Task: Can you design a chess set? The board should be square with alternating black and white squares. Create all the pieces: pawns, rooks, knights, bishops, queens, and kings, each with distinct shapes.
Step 3916:
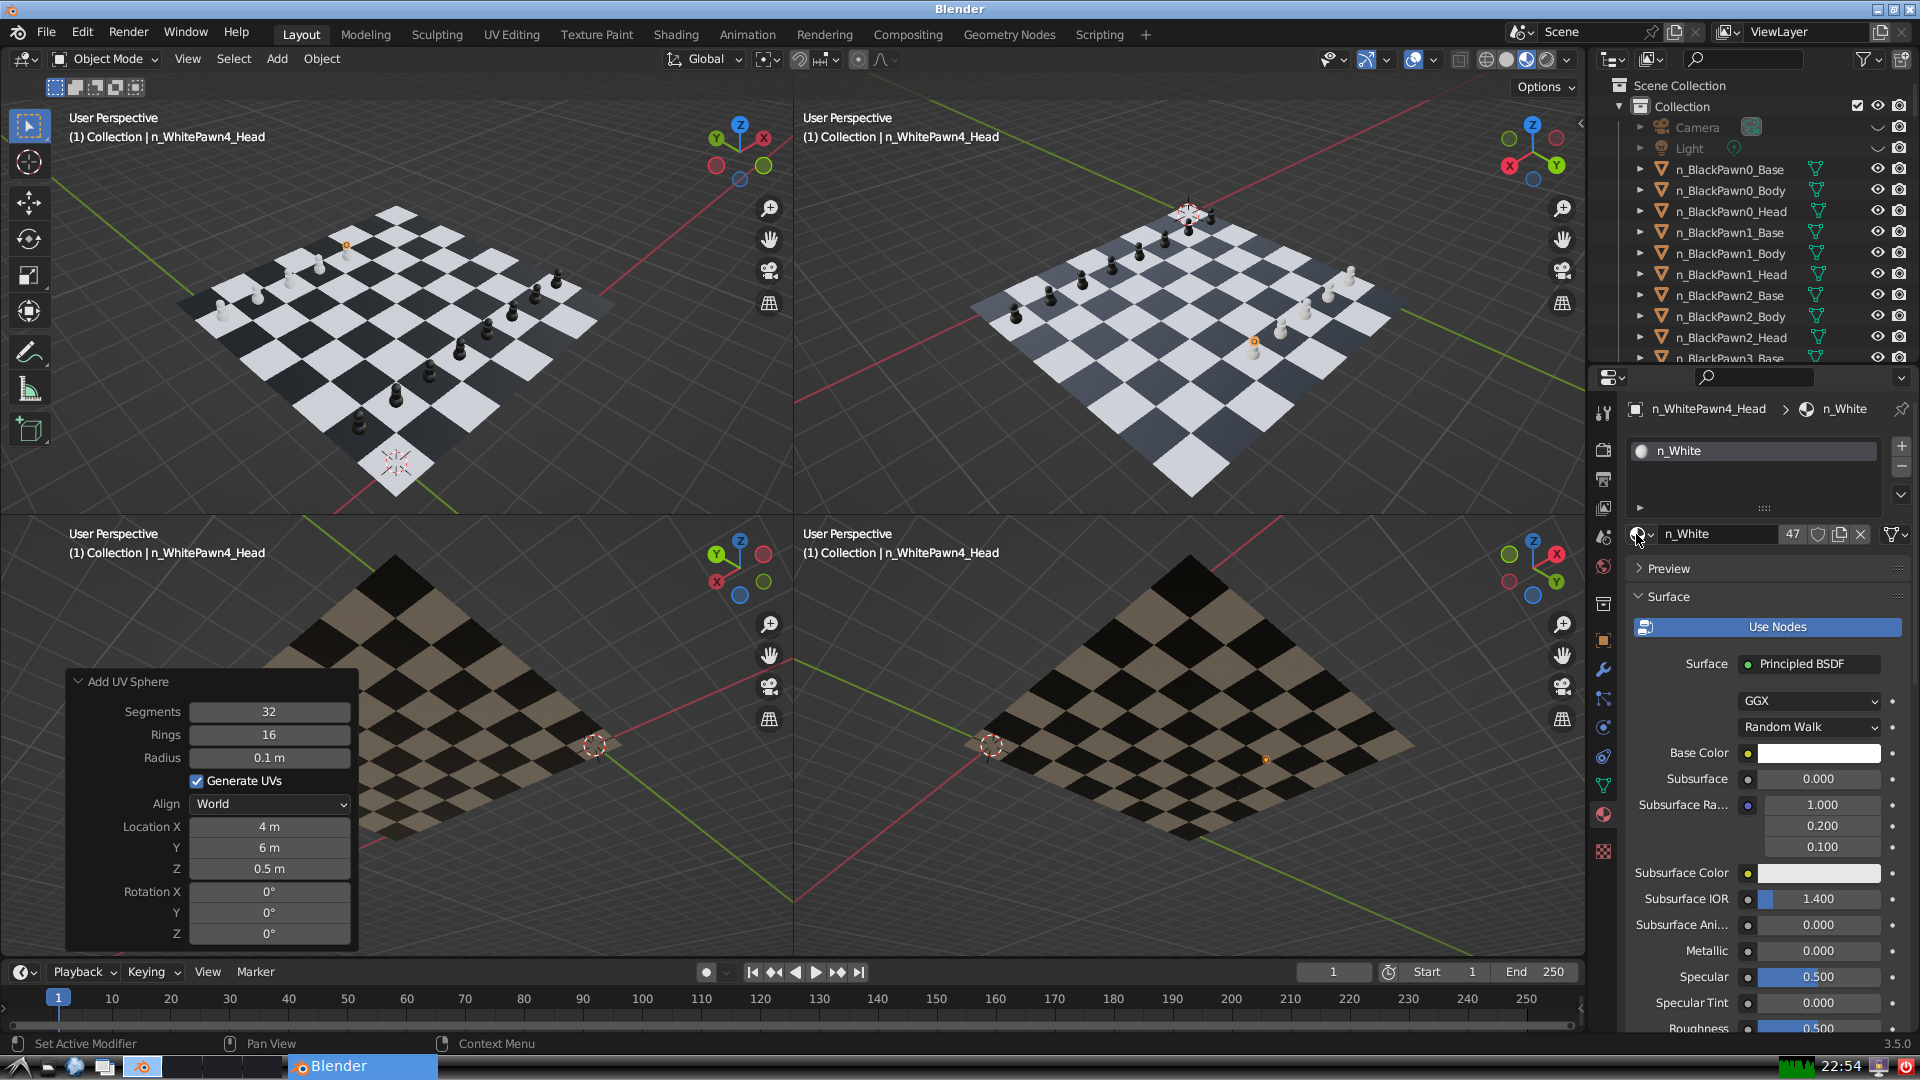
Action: {"mouse_move": [278, 58]}